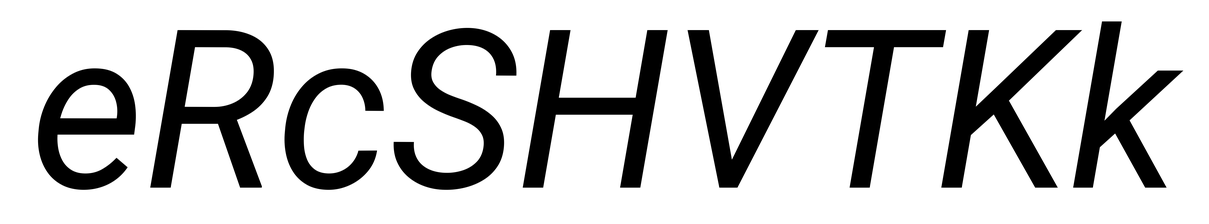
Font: Roboto-Italic_Italic